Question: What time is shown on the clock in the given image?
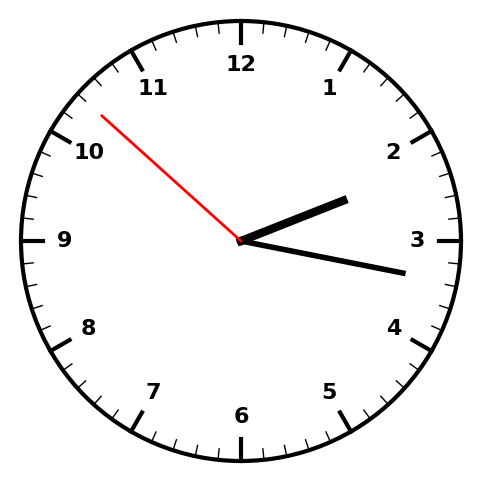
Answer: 02:16:52